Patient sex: M
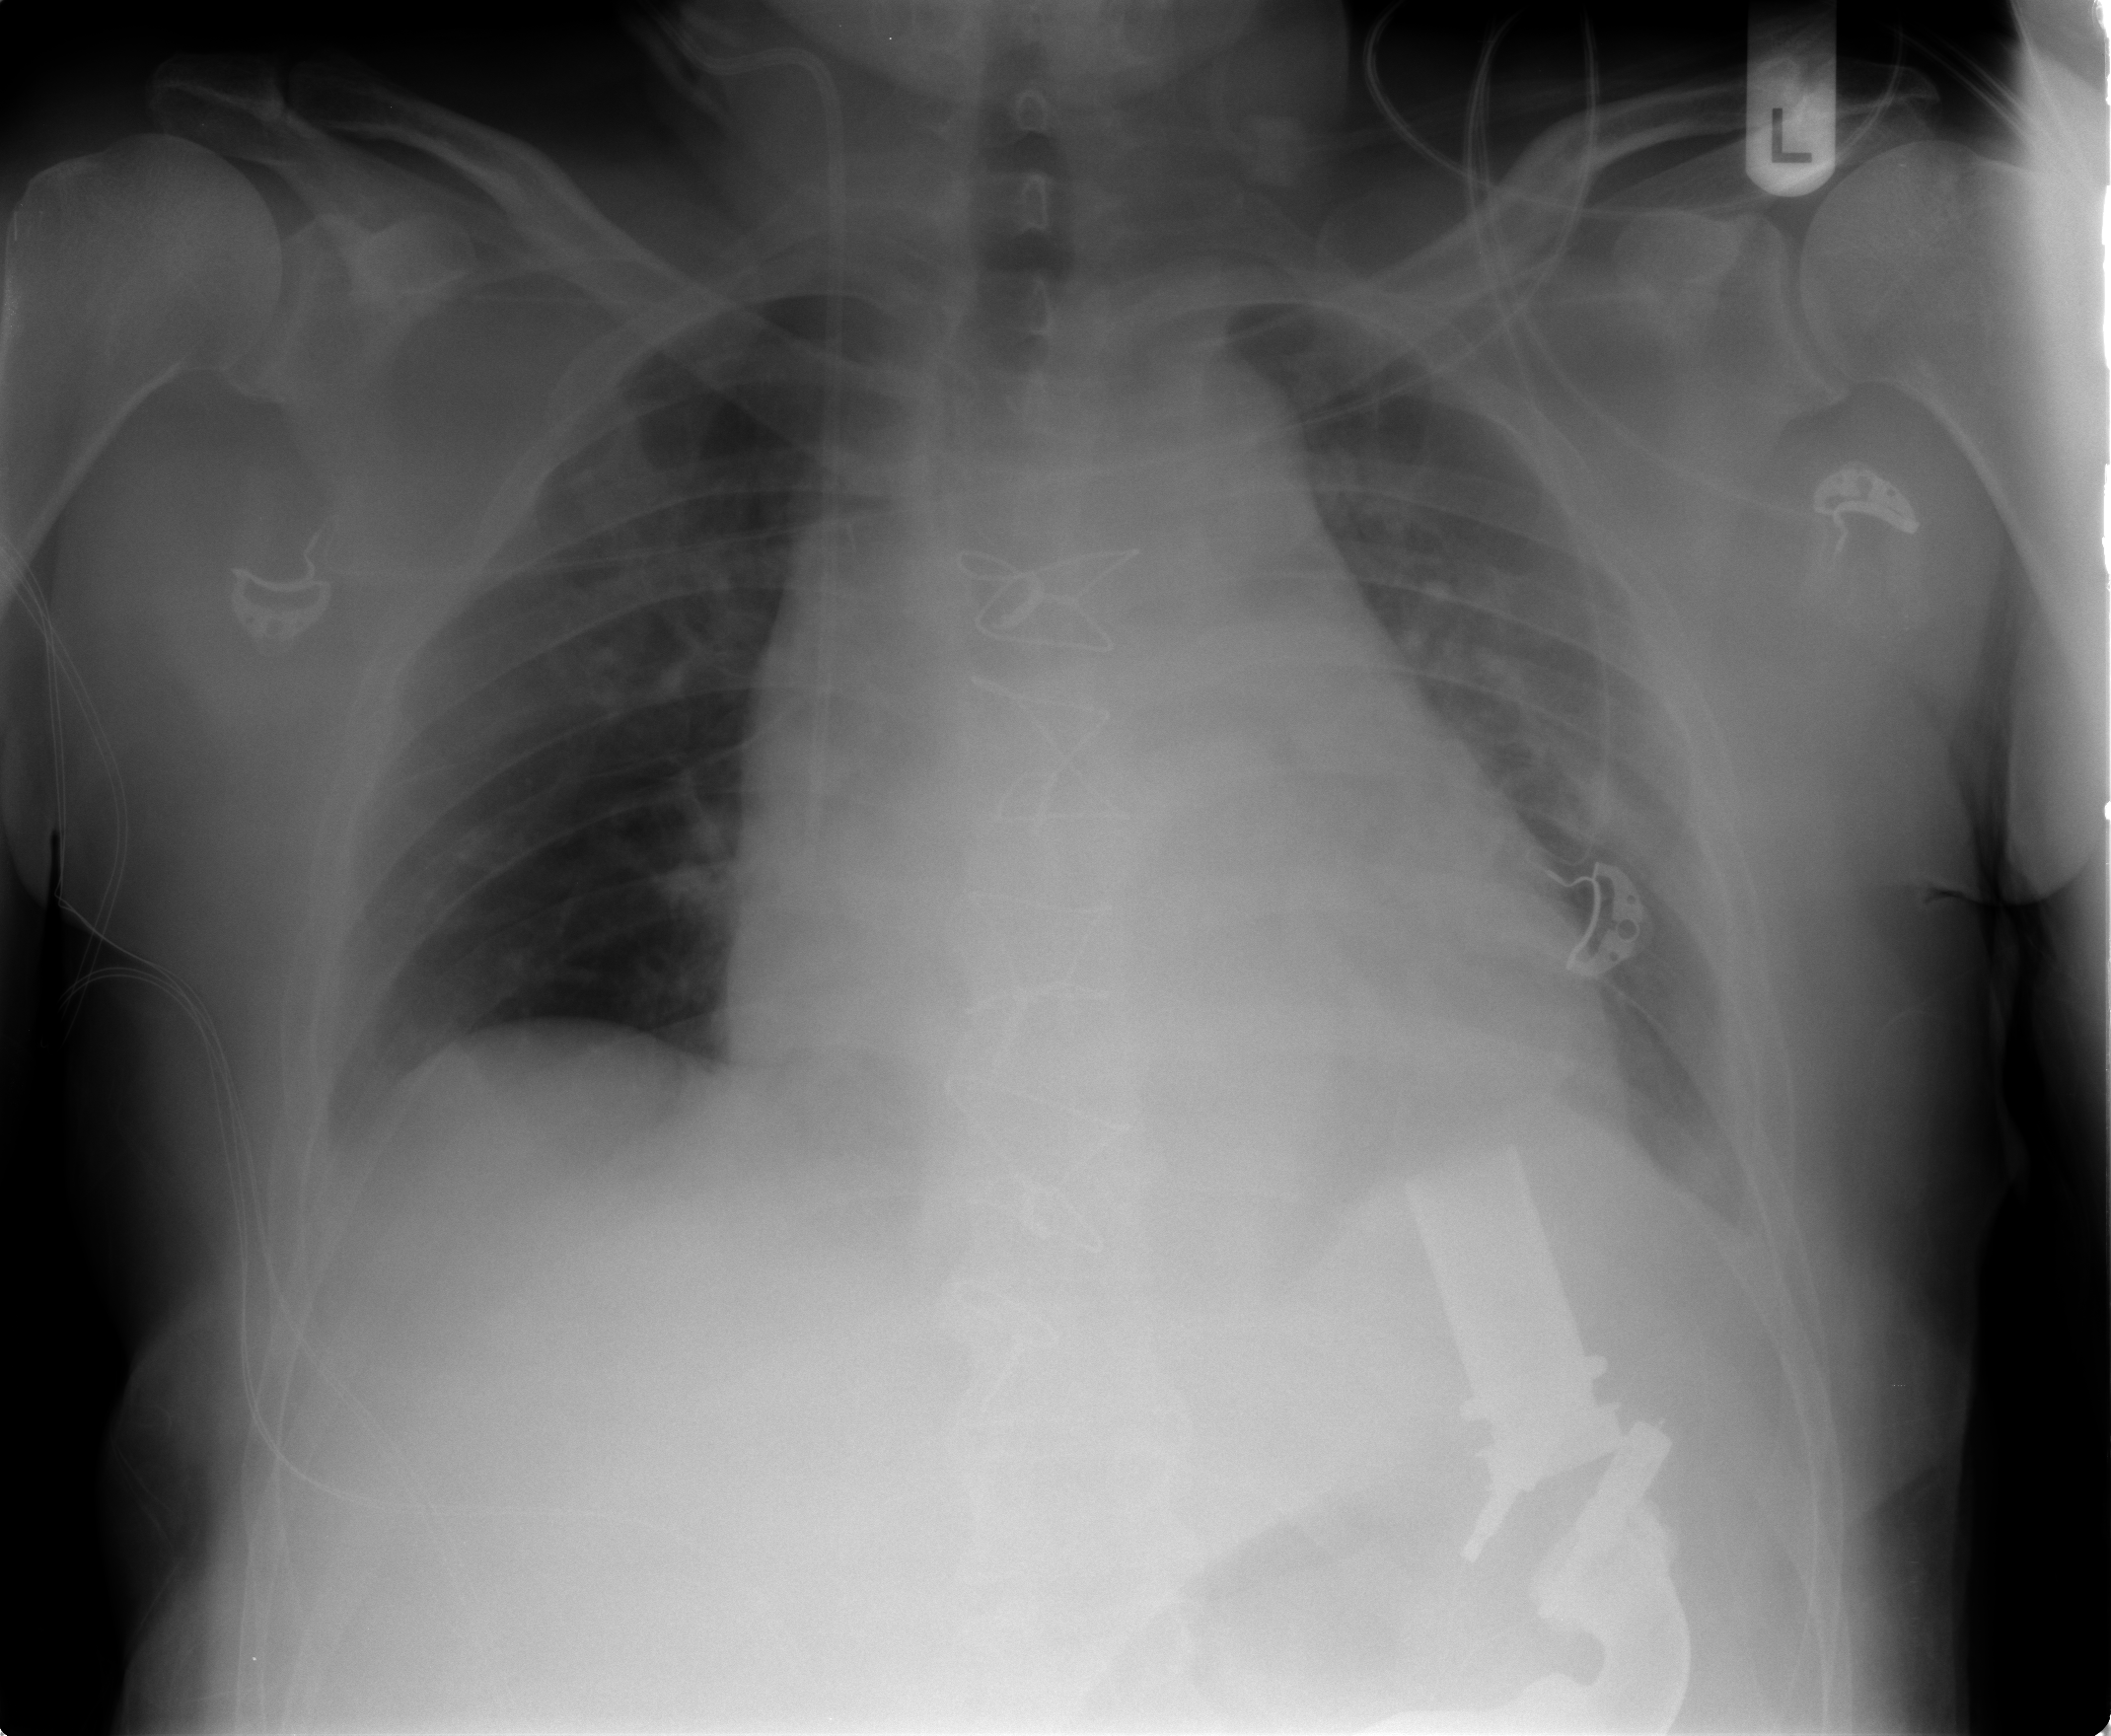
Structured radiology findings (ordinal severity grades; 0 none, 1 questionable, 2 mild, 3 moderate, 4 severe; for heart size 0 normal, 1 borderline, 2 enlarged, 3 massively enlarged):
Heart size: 3
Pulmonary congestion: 2
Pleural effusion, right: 2
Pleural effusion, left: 0
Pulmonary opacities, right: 0
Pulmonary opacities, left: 2
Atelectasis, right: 0
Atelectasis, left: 2